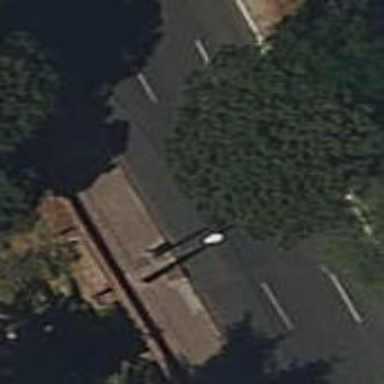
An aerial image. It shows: Bus stop with platform for public transport.